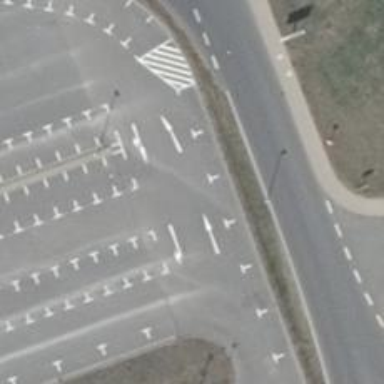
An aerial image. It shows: Asphalt parking aisle road for service vehicles.